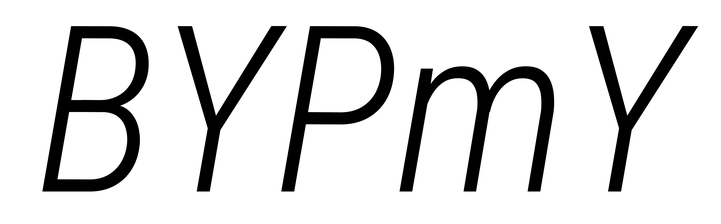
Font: Roboto-Italic_Condensed_Light_Italic